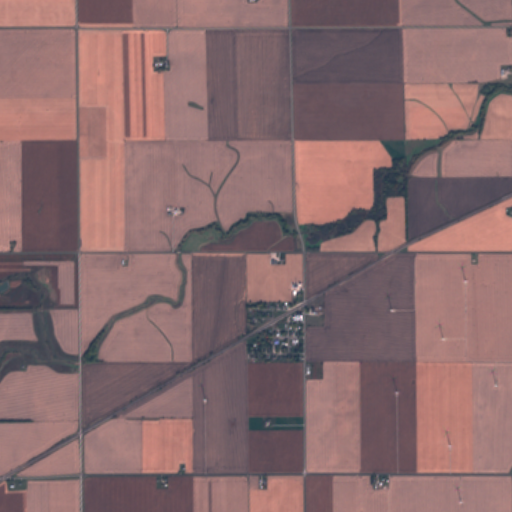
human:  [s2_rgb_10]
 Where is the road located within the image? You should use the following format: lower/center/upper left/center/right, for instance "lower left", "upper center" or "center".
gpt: There is no road in the image.